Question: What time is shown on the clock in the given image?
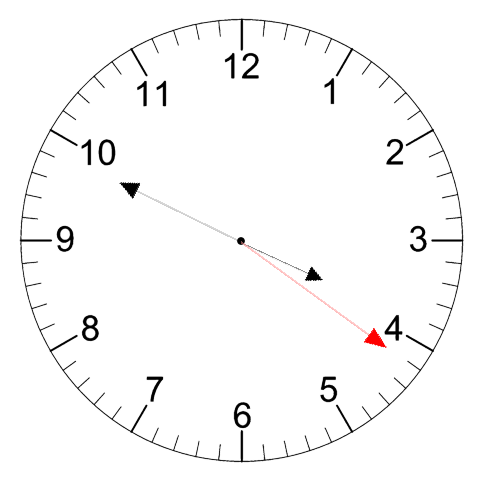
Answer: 03:49:21